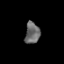
Tissue: prostate
Cell type: Fibroblasts
Senescence score: 0.7198
Nuclear area (px): 311
Mean DAPI intensity: 105.723